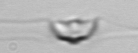
Label: Chaetoceros_didymus